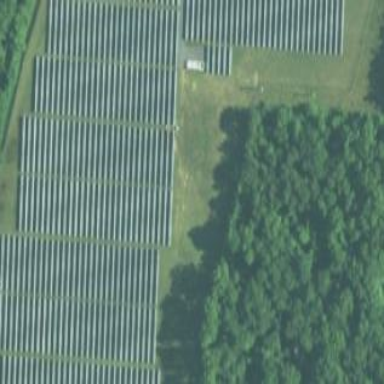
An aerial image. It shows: Solar power plant enclosed by fence. The plant generates electricity using photovoltaic technology.